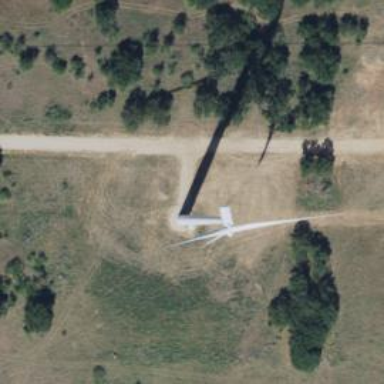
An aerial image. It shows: Wind turbine generator that utilizes wind as its source for generating electricity. It is of the horizontal axis type.